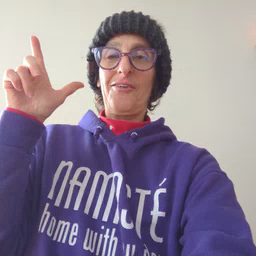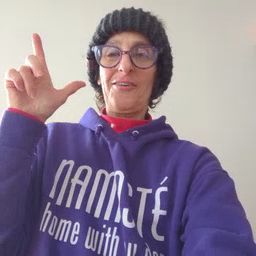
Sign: napkin